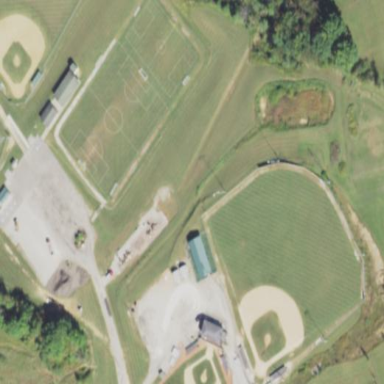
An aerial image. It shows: Sports center featuring soccer and baseball facilities.